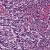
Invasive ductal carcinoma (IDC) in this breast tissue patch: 1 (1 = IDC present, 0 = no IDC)